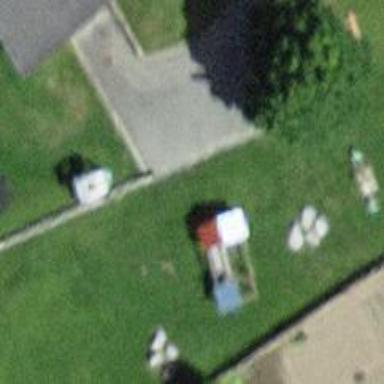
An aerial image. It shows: Kindergarten.